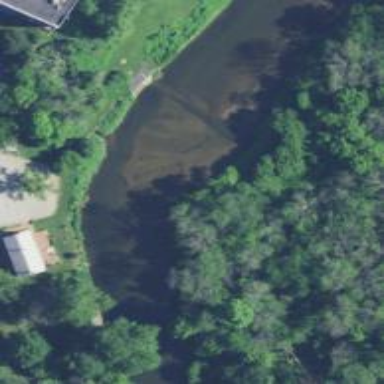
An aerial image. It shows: Weir along the waterway.